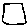
Label: square